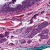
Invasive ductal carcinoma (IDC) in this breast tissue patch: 0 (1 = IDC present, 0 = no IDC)